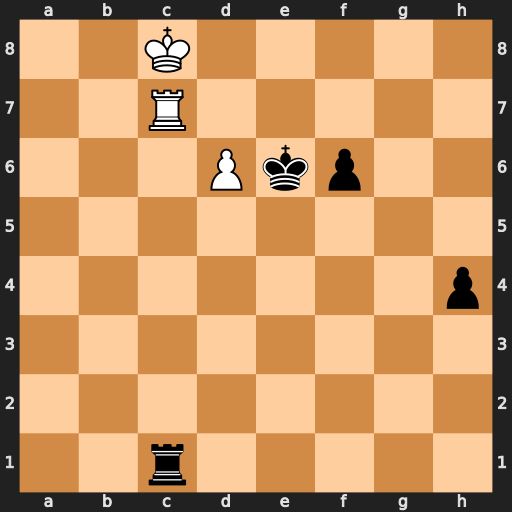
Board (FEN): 2K5/2R5/3Pkp2/8/7p/8/8/2r5
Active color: w
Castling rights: -
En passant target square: -
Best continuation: Rxc1 Kxd6 Re1 f5 Kd8 h3 Ke8